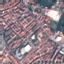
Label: Residential